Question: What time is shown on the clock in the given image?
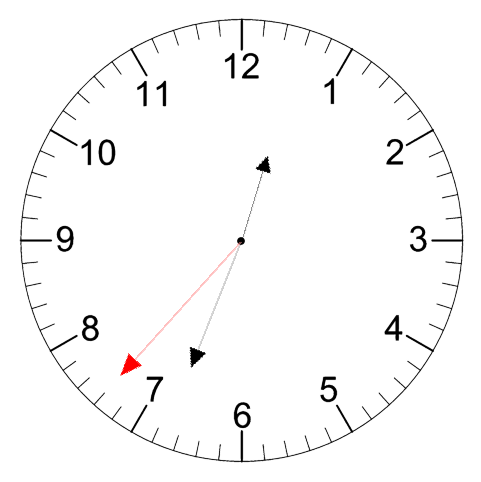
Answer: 12:33:37